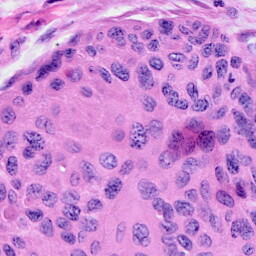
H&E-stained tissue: Cervix